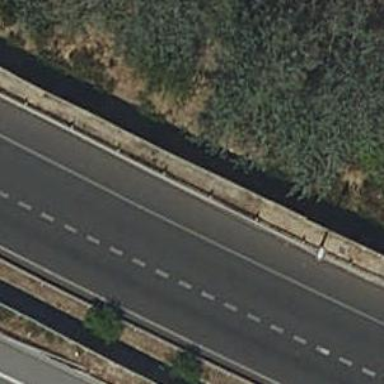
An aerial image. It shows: Wall barrier.